Question: I have a small application with a webbrowser in it. in this webbrowser a webpage is loaded with a JAVA applet. this java applet has input prompts like the one shown in the image
i would need to be able to type a text inside this input dialog over a vb.net button. but i am unable to set the focus onto this input programmatically.
any help appreciated!

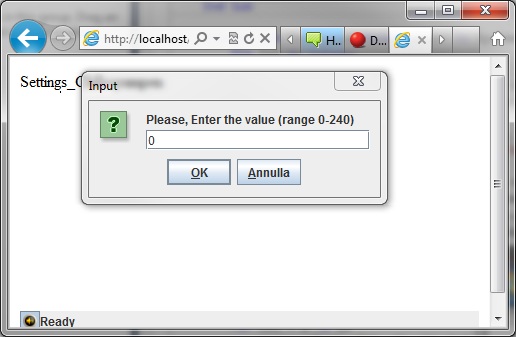
Answer: There a few way to do that by using hooks. First one is to create local hook with SetWindowsHookEx
'''
SetWindowsHookEx(WH_CALLWNDPROCRET, NativeMethods.HookProc,
IntPtr.Zero, (uint)AppDomain.GetCurrentThreadId());
'''
and listen to WM_INITDIALOG windows messages, then find input textbox and insert required text.
Sample code in <URL>
Second way is to use SetWinEventHook function and hook EVENT_SYSTEM_DIALOGSTART events and rest of processing is the same. You can find sample code in <URL>